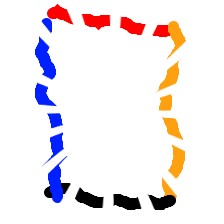
Shape: rectangle